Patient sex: M
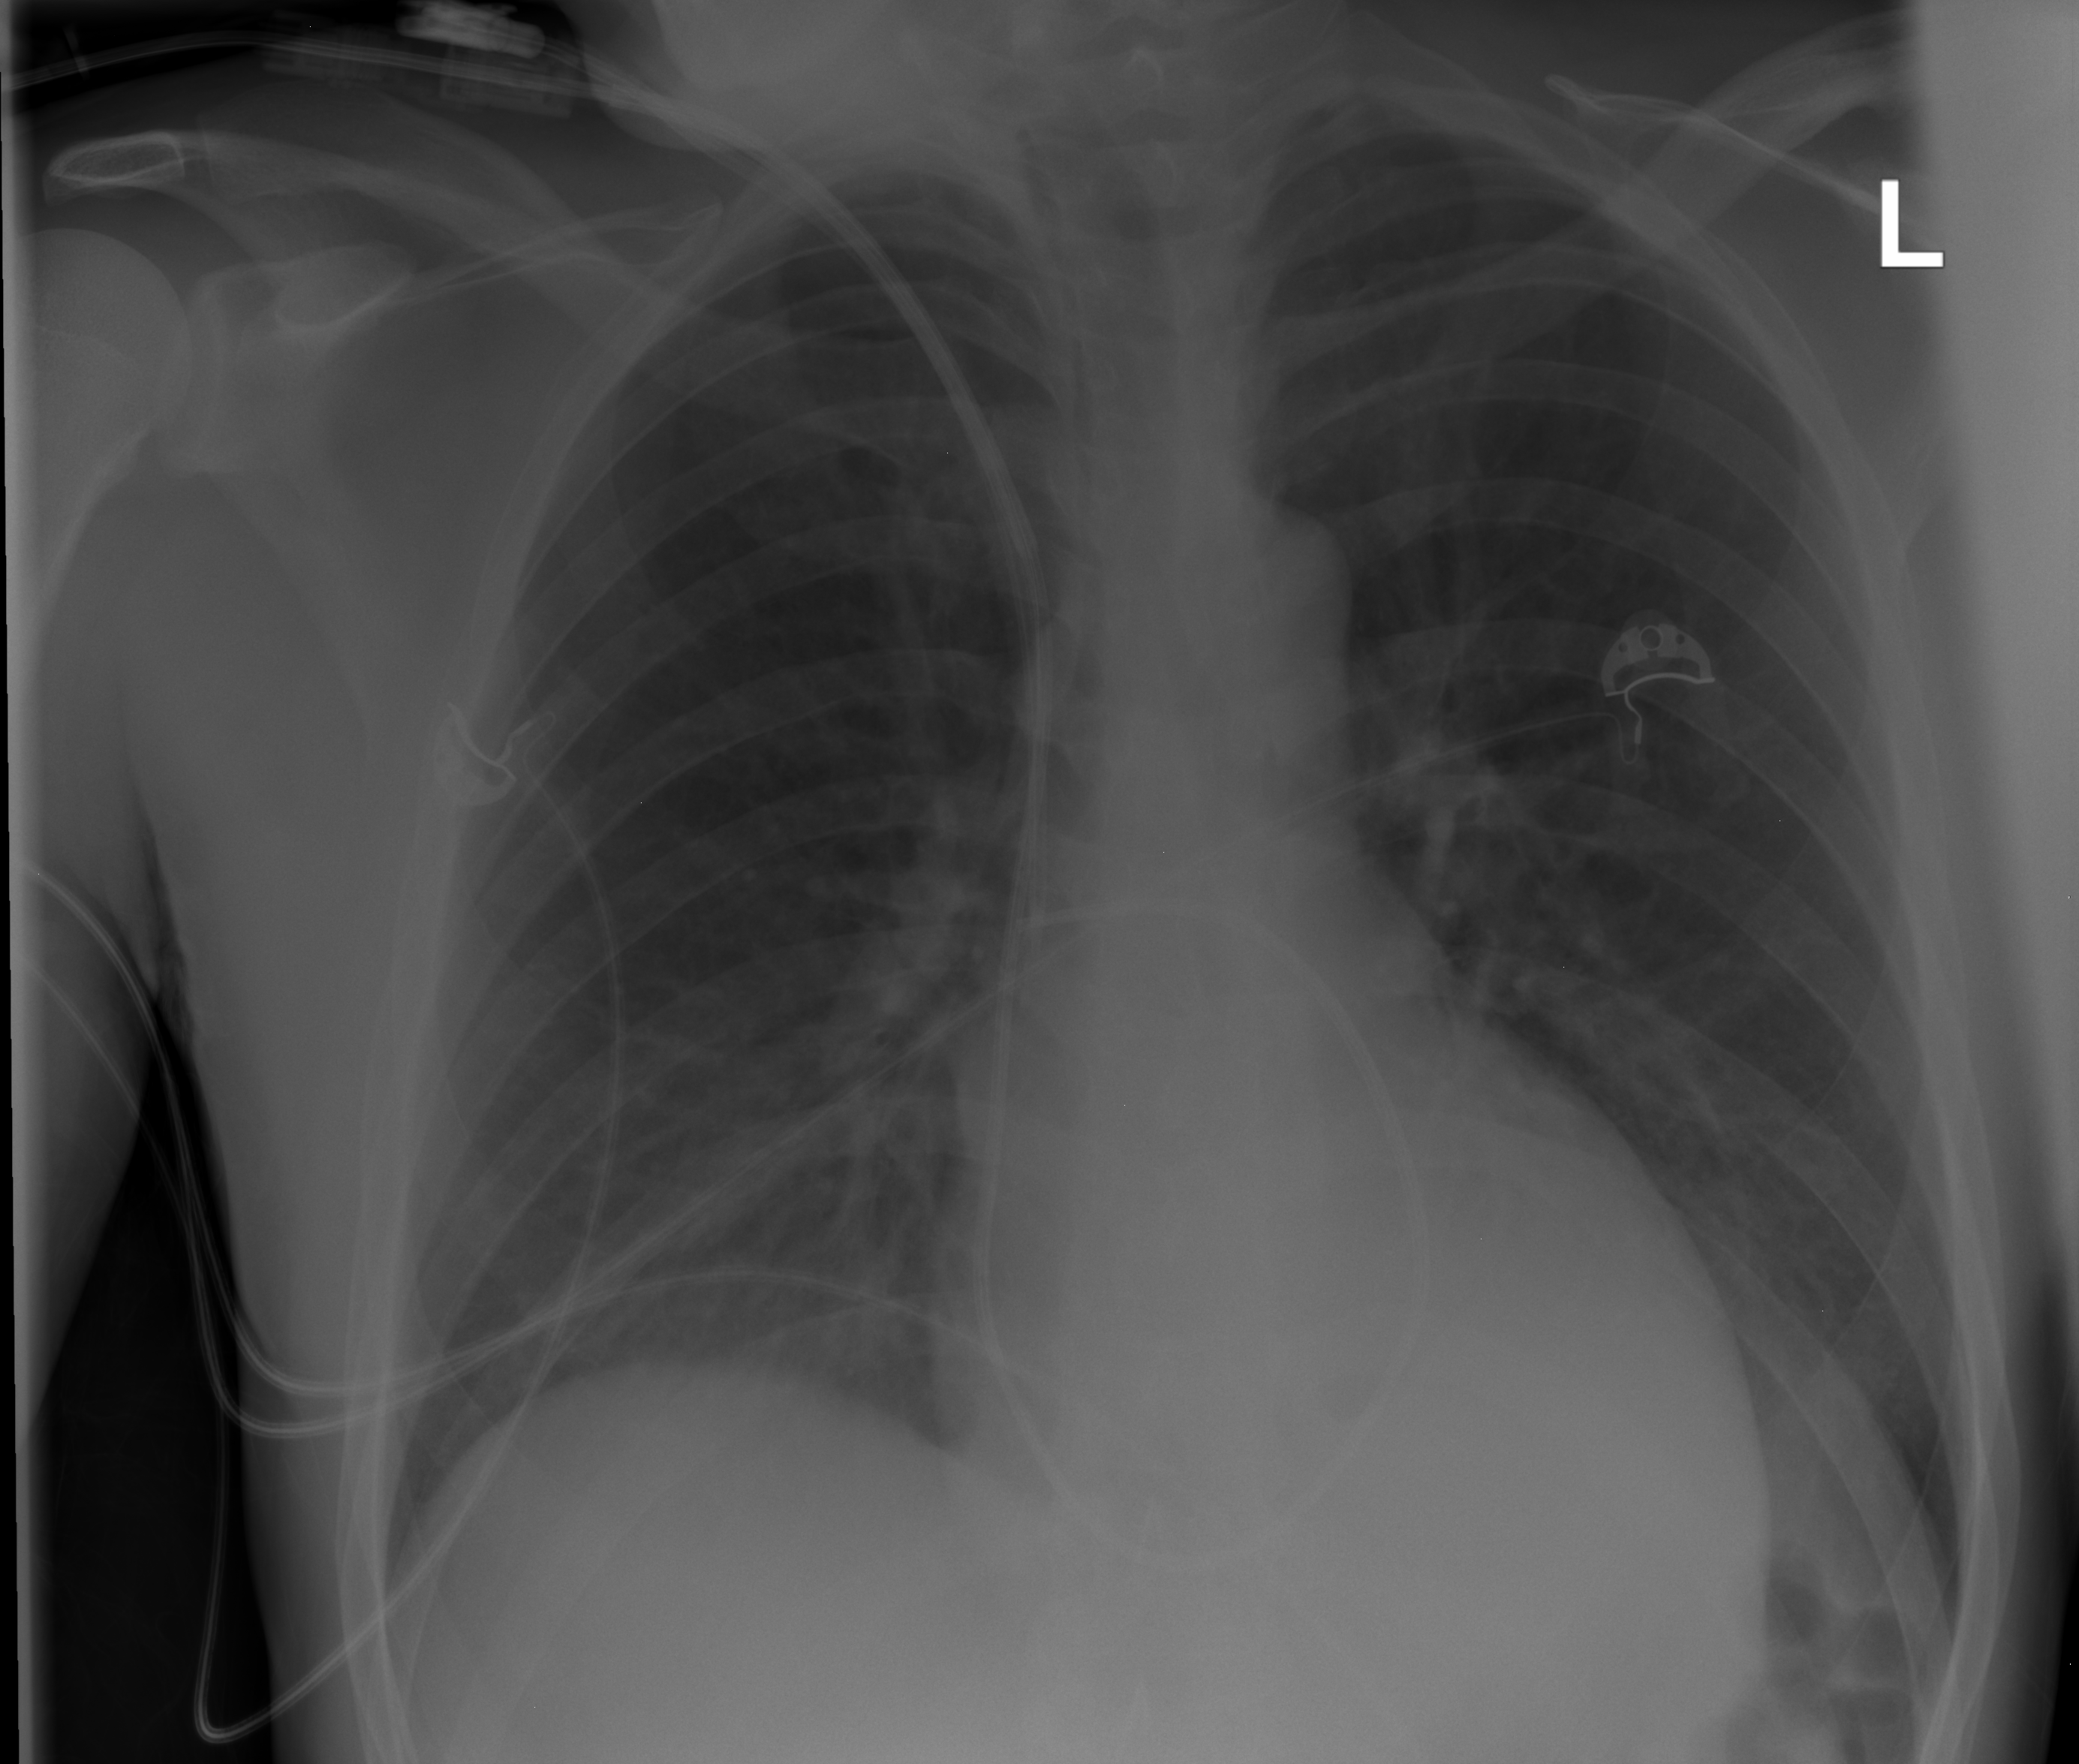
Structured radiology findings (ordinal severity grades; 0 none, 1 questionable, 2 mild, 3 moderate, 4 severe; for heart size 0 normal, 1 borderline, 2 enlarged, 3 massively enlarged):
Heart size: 0
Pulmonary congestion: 0
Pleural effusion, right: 0
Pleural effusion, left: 1
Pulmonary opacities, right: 0
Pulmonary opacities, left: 0
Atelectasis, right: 0
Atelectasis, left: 2